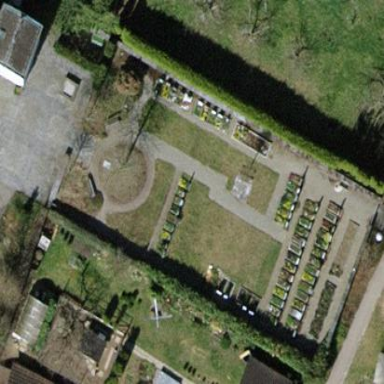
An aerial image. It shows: Cemetery.